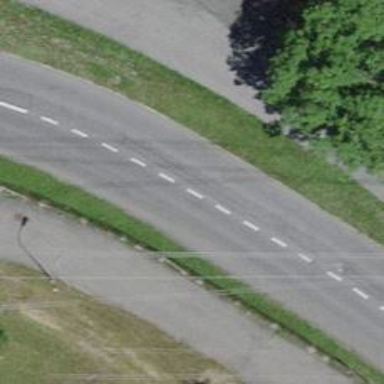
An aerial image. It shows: Rising bollard is in place as barrier.